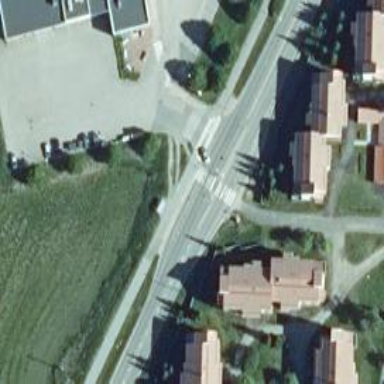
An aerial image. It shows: Tertiary road with asphalt surface.